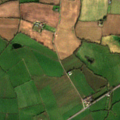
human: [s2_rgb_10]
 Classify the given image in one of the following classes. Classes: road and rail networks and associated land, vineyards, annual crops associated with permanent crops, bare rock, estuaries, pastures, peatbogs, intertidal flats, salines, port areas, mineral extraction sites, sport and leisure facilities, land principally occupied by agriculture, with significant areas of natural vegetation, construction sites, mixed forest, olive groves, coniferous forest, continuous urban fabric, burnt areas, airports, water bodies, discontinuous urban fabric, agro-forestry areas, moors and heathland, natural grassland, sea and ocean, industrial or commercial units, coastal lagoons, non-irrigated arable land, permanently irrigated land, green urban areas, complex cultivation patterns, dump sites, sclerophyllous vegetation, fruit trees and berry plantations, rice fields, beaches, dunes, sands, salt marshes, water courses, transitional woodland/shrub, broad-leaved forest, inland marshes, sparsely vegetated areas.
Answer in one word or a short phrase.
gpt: non-irrigated arable land, pastures